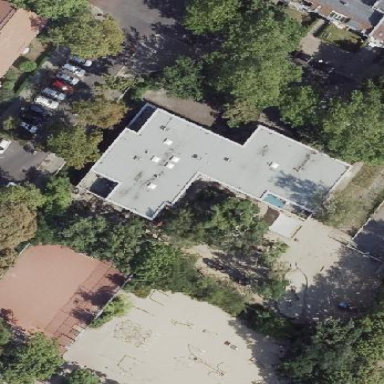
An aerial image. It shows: Kindergarten building.